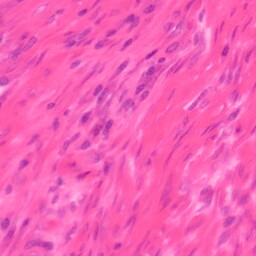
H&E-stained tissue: Colon